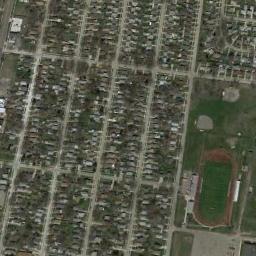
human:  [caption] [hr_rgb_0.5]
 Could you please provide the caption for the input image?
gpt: Many buildings are near the ground track field .

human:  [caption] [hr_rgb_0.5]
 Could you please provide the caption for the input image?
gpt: There is a unique style of track and field .

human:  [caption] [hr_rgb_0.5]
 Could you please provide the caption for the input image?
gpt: The ground track field is surrounded by a residential area and two baseball diamonds are next to the ground track field .

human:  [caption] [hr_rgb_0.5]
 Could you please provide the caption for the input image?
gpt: A track and field is built in the middle of a residential area, Surrounded by a lot of vegetation .

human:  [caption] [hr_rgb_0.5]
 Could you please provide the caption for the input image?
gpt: There are many buildings around the ground track field with a red track .